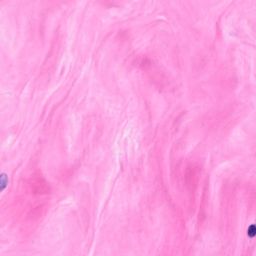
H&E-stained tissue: Breast